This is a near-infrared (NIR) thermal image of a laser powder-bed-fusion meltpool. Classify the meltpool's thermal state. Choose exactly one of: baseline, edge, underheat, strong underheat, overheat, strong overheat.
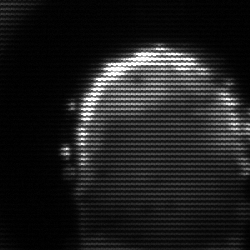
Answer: baseline